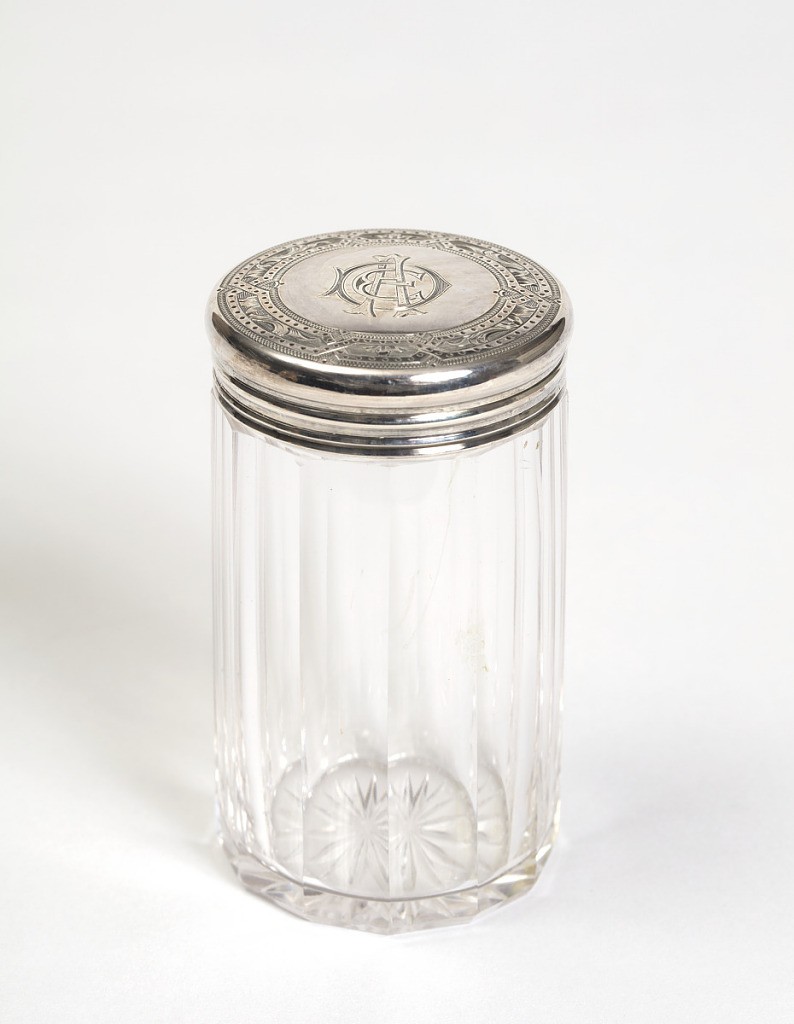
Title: Jar from Traveling Dressing Case
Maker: Thomas Whitehouse, British, active 1848-98
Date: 1875
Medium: glass, silver
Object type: jar
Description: Tall glass jar with a polygonal base and silver top. The jar has a many-pointed star cut into the bottom. The silver top has incised decoration with a five-banded border with three different pattern types. The center of the lid has a monogram.